Question: When creating plots using ggplot2, I often encounter the following:
I have twitched all the text using 'element_text(size=<value>)', so it looks good in my report, but to use it in another context, I need to update the size of all text (make it bigger or smaller), to keep the plot readable.
Is there a way to update font size for all text elements, without having to explicitly specifying the elements,
'''
theme_update(
axis.text=element_text(size=12),
axis.title=element_text(size=14),
...
)
'''
## Reprex
'''
library(ggplot2)
p <- ggplot(iris) +
aes(Sepal.Width, Sepal.Length, color = Species)+
geom_point()+
ggtitle(
"All text",
"should be 50% larger"
) +
theme_bw()
p
'''

<URL>
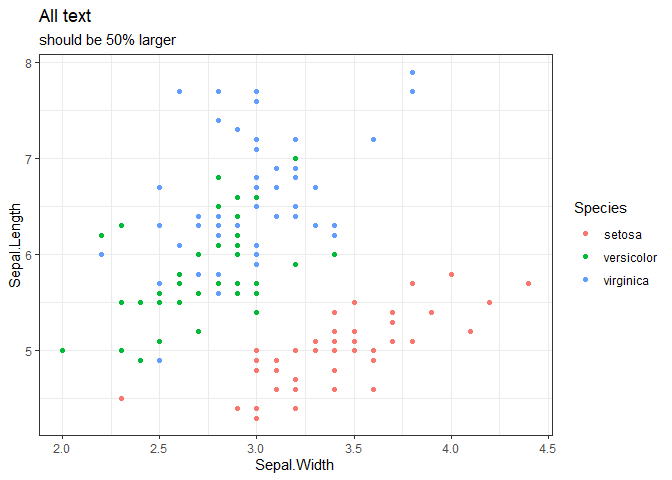
Answer: ggplot objects are displayed through grid graphics, and grid graphics inherit the parent viewport's cex setting as a multiplier,
'''
print(p, vp=grid::viewport(gp=grid::gpar(cex=2)))
'''
or (to only affect the theme elements, but won't affect e.g. geom_text layers),
'''
p + theme(text=element_text(size=24))
'''